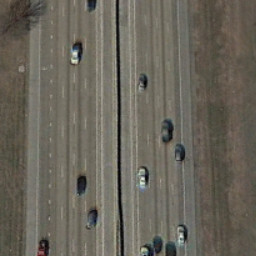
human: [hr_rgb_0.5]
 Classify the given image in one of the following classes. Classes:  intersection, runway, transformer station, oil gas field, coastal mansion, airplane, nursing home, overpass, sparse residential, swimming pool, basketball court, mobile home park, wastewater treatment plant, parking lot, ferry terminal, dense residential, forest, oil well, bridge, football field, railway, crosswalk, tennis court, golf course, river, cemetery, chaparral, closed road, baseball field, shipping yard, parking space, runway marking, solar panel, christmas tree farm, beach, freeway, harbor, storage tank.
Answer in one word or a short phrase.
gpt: freeway